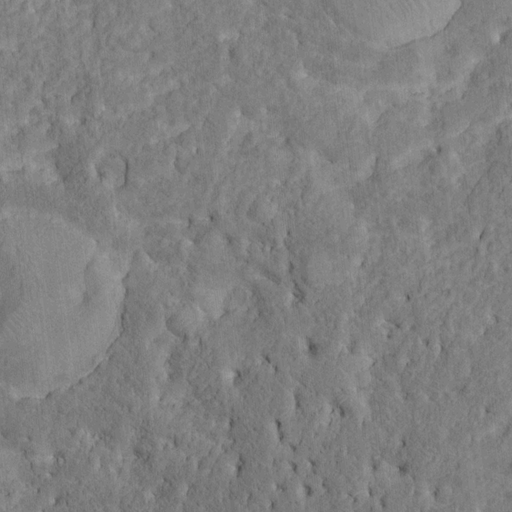
Classes present: Background